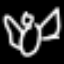
Label: angel